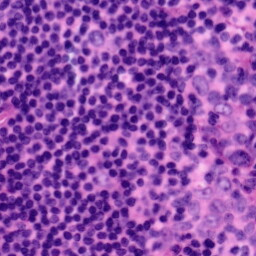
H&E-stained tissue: Tonsil